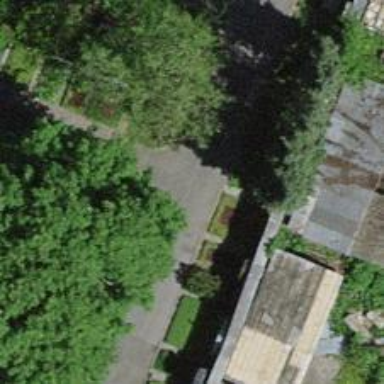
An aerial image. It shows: Alley classified as service road.